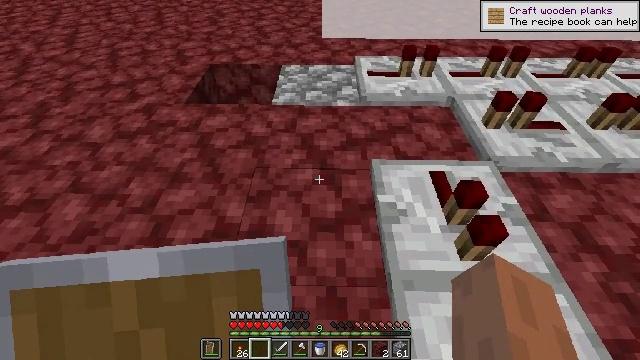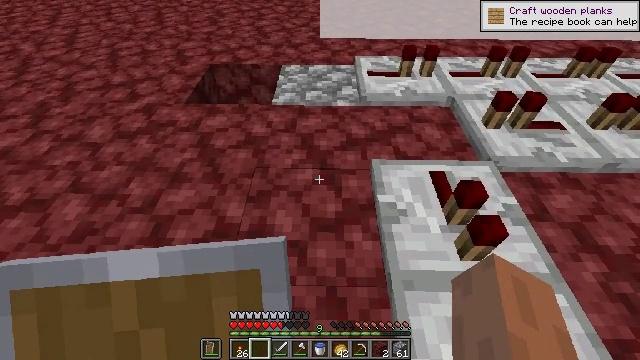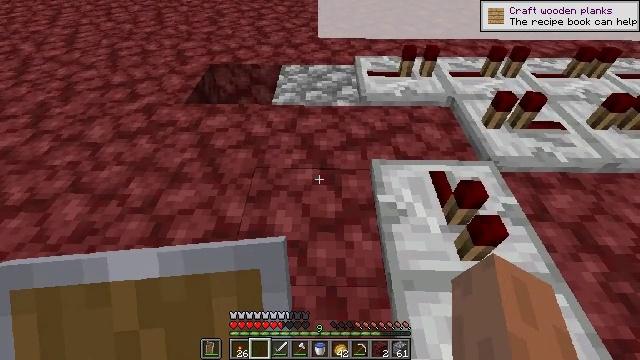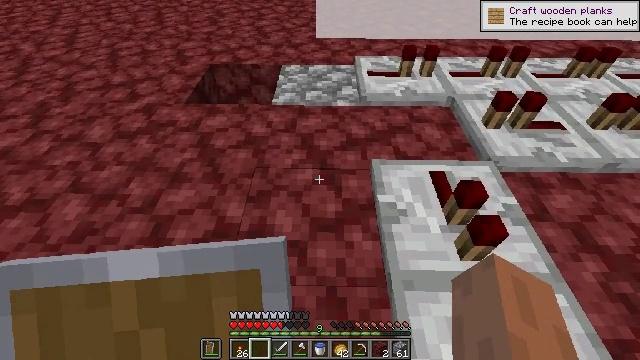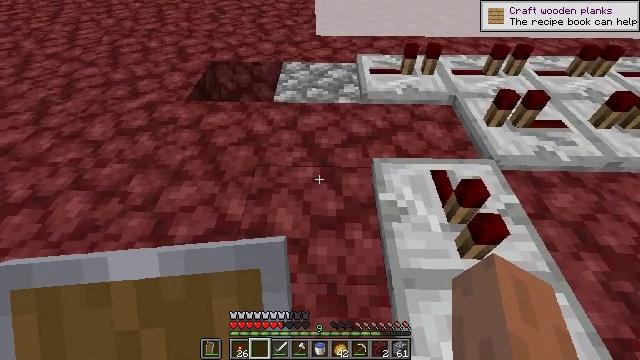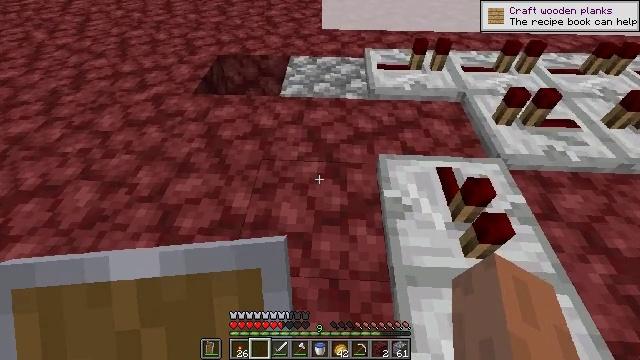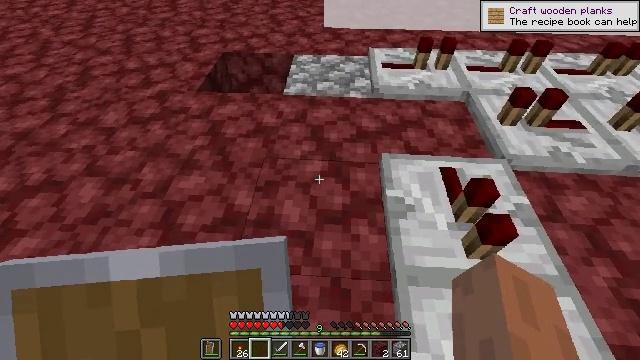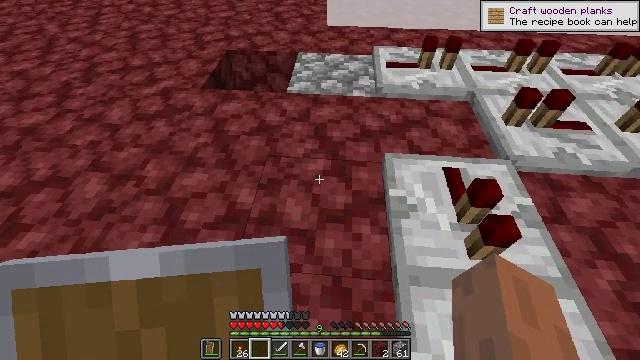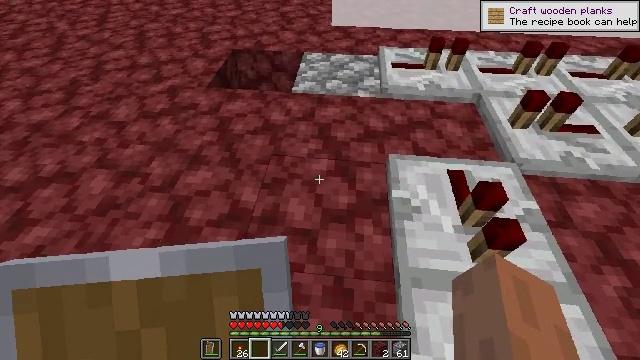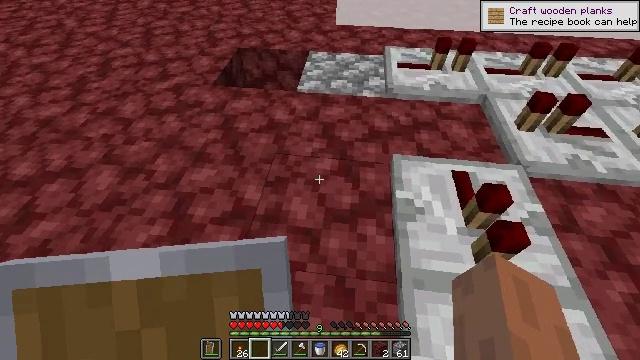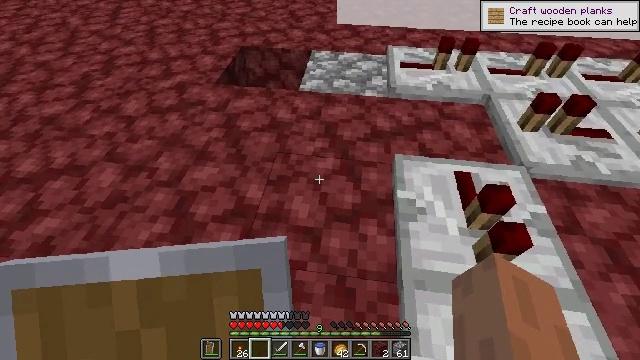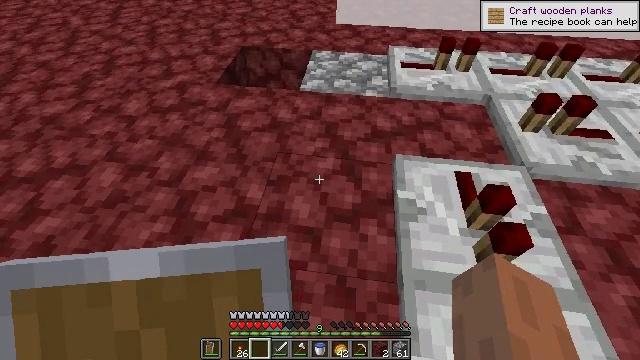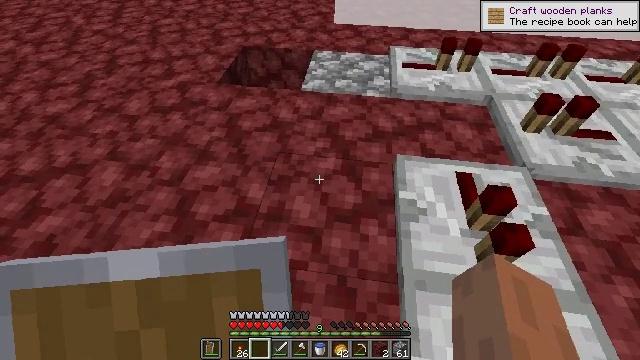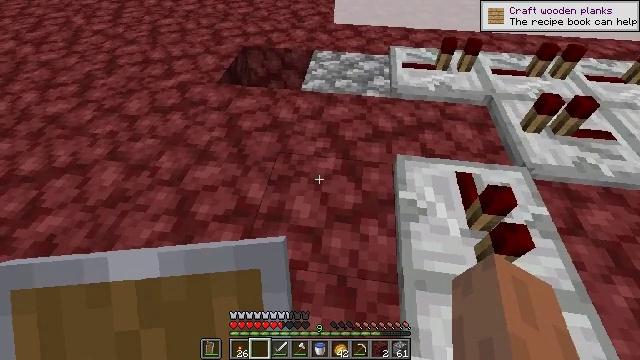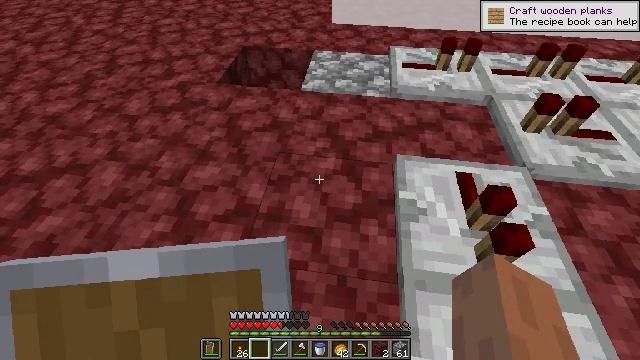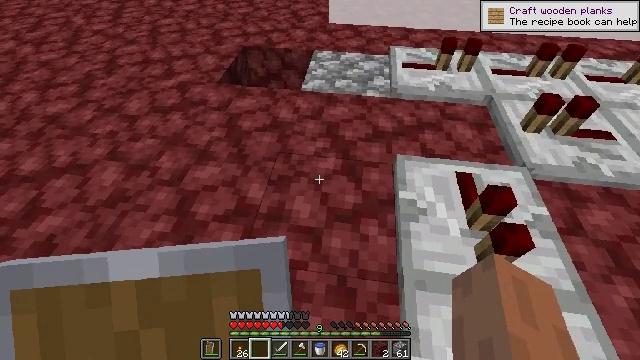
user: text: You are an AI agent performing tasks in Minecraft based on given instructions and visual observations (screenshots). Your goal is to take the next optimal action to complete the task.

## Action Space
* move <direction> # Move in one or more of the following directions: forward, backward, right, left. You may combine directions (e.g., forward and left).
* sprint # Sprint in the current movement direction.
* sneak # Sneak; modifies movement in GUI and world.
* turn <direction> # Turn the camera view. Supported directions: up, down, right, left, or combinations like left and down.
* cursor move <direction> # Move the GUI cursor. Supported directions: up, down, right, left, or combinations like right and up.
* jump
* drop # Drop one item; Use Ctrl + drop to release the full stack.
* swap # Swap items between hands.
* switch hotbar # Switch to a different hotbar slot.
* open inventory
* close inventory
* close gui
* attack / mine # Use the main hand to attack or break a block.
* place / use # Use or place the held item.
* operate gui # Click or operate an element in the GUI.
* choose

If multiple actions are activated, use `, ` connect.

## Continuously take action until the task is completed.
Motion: motion action
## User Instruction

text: Gather the repeater by attacking it.
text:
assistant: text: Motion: no_op
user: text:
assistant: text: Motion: no_op
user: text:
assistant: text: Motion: no_op
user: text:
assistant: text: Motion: no_op
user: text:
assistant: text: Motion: turn left and down
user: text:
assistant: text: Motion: no_op
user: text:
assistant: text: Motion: no_op
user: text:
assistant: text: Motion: turn left
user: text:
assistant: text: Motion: turn left
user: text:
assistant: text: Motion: no_op
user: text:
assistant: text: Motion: no_op
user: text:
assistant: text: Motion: no_op
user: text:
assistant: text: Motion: no_op
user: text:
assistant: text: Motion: no_op
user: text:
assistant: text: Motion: no_op
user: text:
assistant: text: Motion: no_op
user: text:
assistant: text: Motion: no_op
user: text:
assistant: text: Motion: no_op
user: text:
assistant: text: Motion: no_op
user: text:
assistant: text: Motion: no_op
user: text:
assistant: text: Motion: no_op
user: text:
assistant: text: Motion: no_op
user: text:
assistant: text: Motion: no_op
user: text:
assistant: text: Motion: no_op
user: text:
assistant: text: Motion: turn left
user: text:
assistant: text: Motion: turn left
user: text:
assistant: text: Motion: turn left and up
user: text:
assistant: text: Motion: turn left
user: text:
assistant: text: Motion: turn left and up
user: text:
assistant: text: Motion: turn left and up